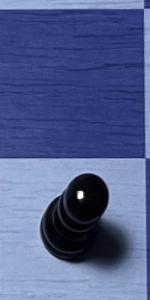
Label: Pawn_Black